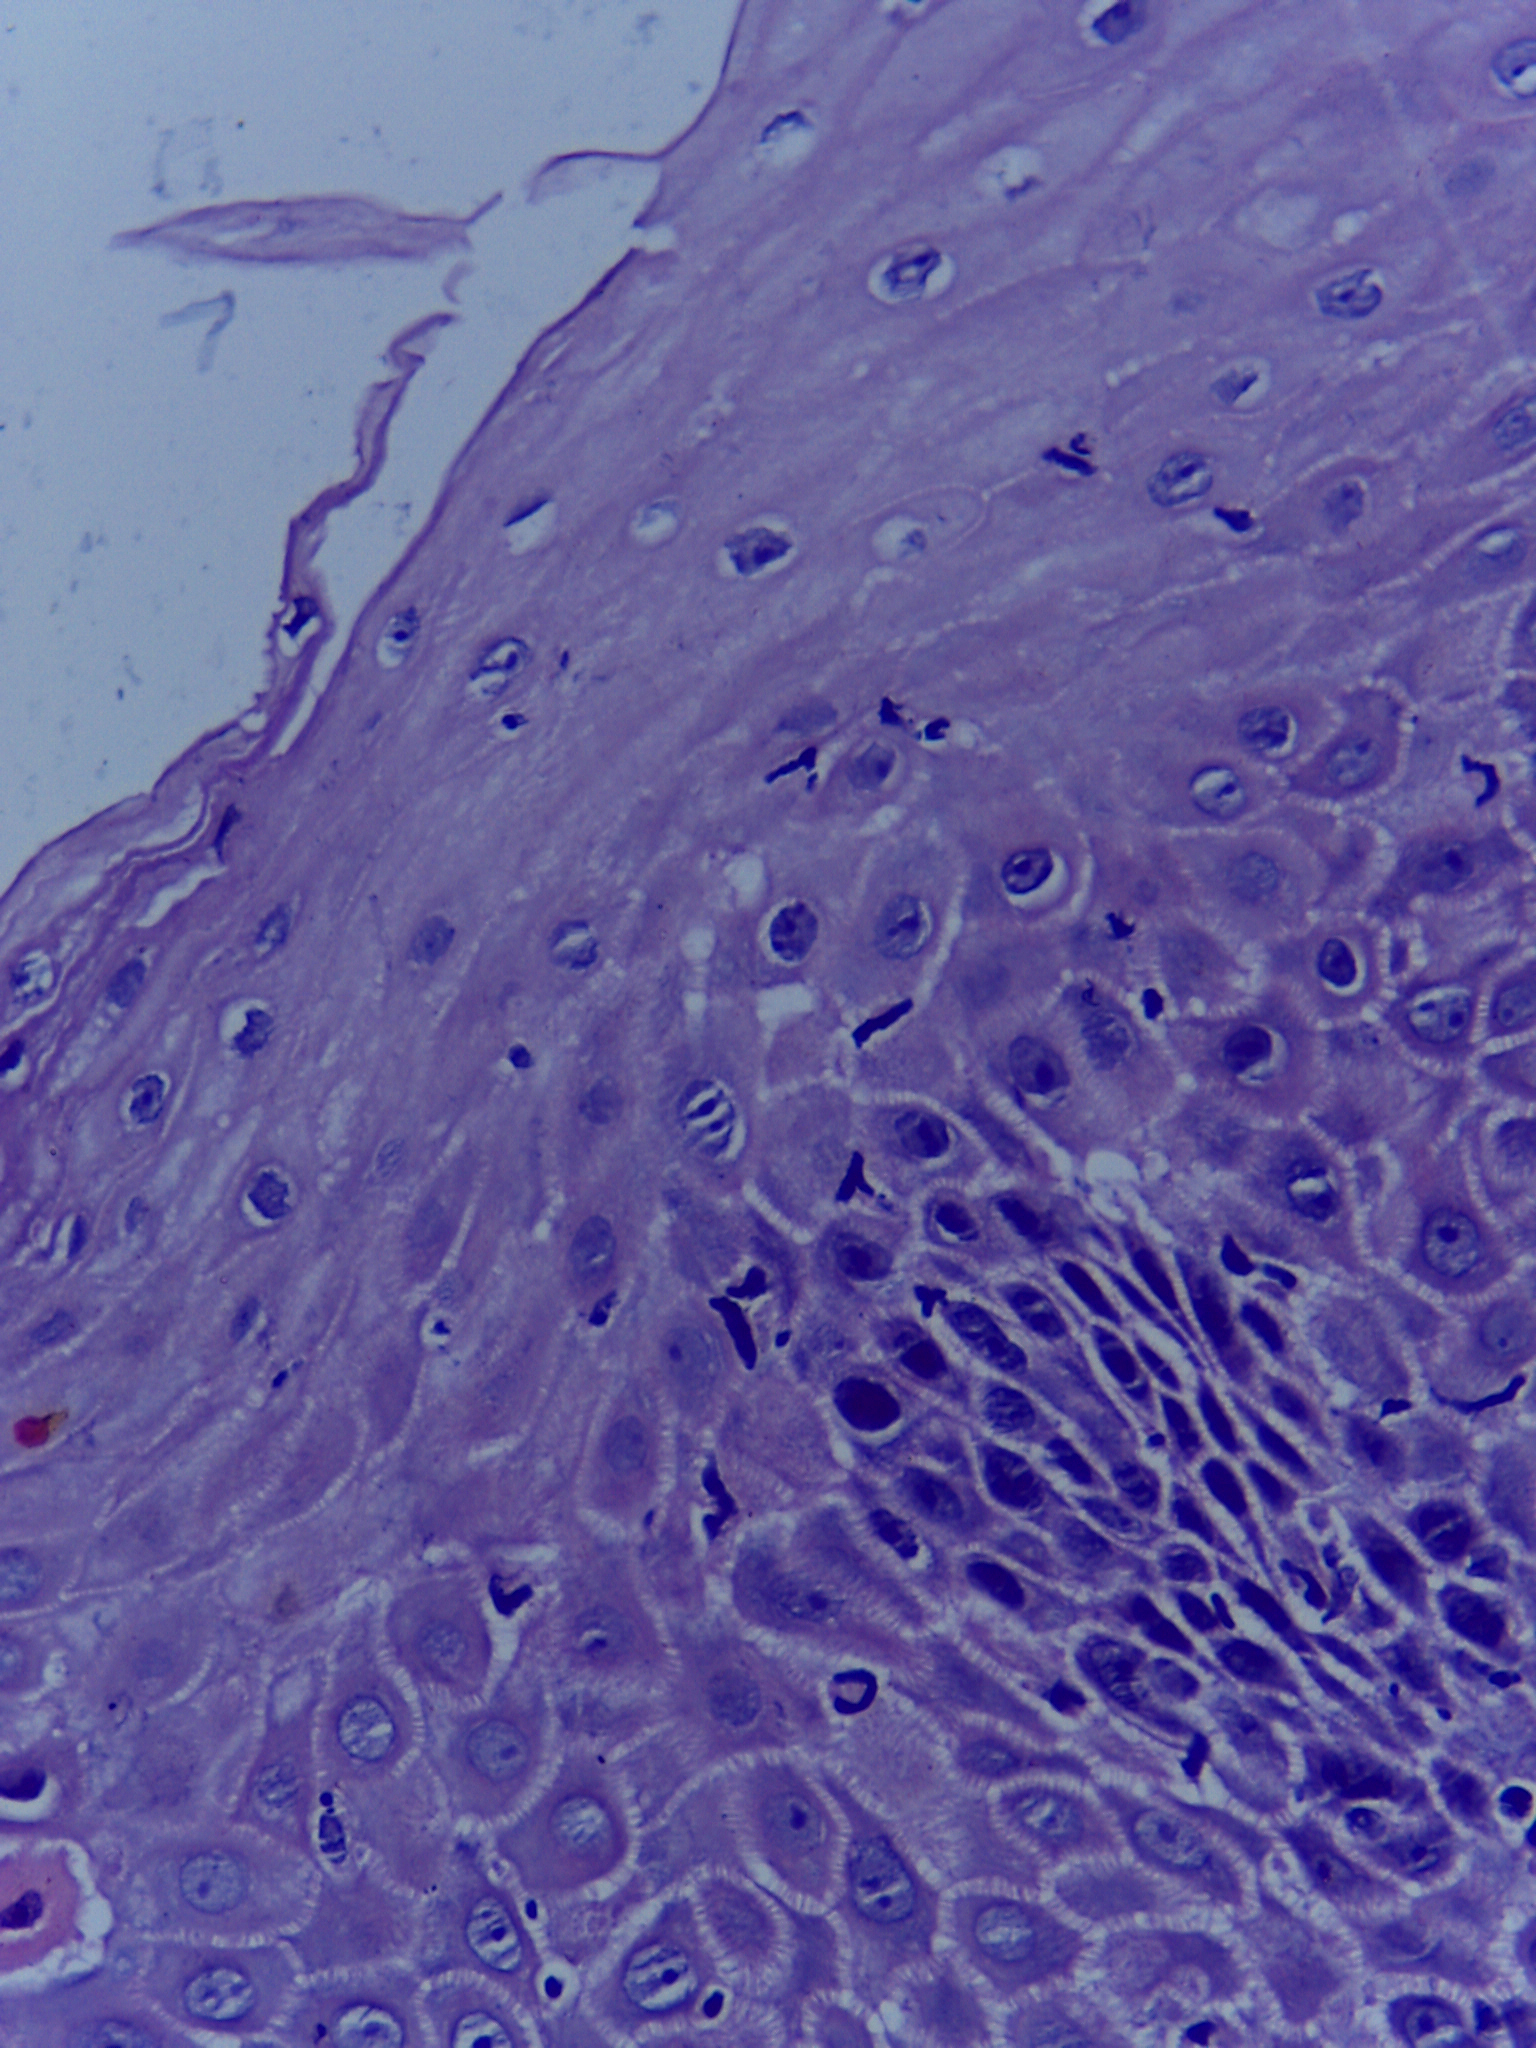
Diagnosis: OSCC